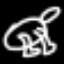
Label: frog